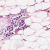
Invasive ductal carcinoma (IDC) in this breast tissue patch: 1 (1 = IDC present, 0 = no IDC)